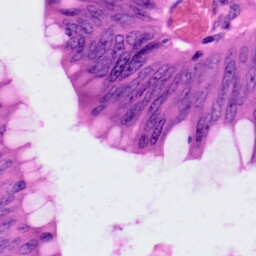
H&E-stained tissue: Colon